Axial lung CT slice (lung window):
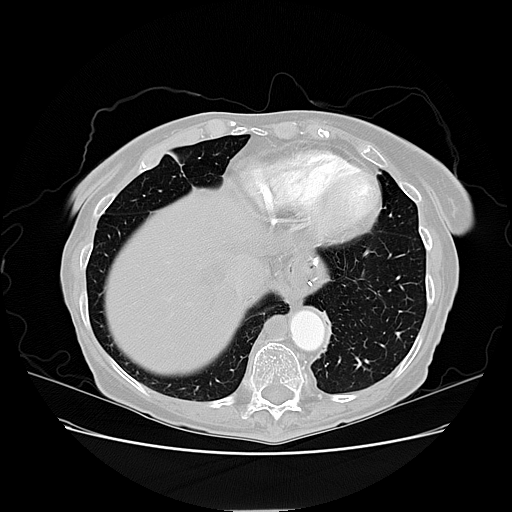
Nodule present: no